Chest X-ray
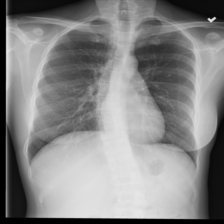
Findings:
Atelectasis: negative
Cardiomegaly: negative
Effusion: negative
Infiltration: negative
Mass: negative
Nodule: negative
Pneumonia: negative
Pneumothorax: negative
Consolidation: negative
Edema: negative
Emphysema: negative
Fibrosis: negative
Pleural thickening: negative
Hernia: negative